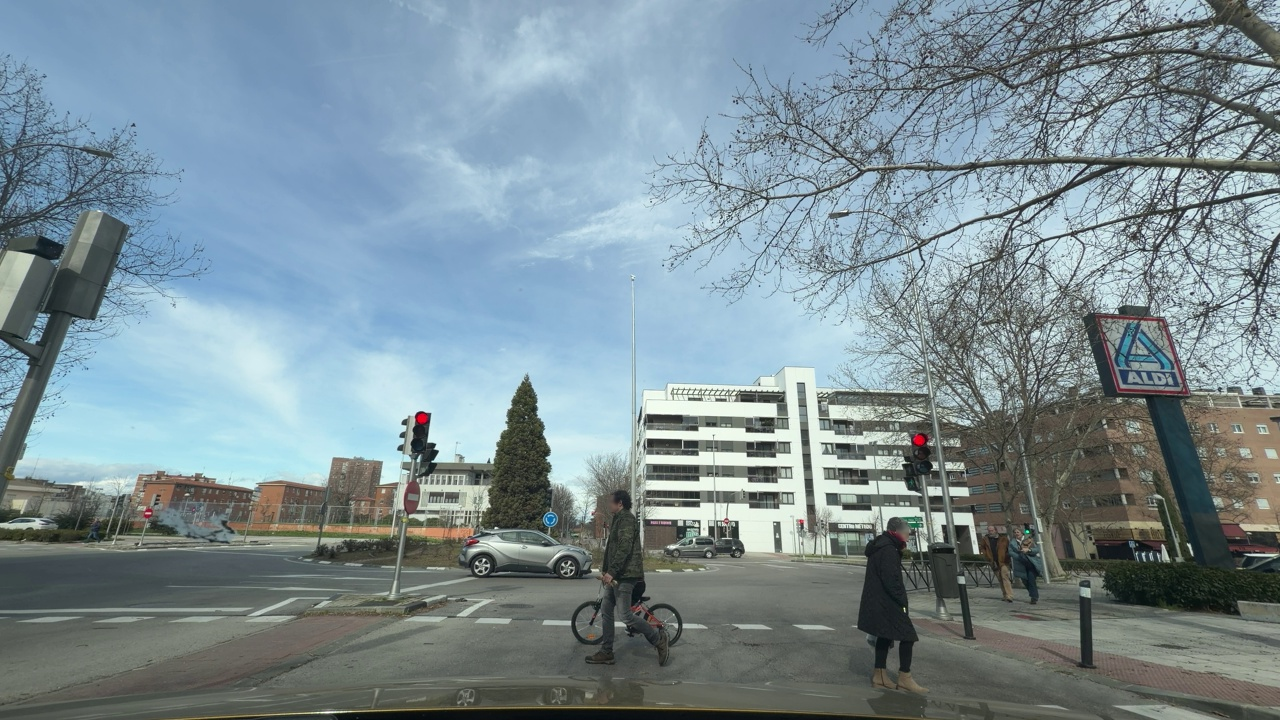
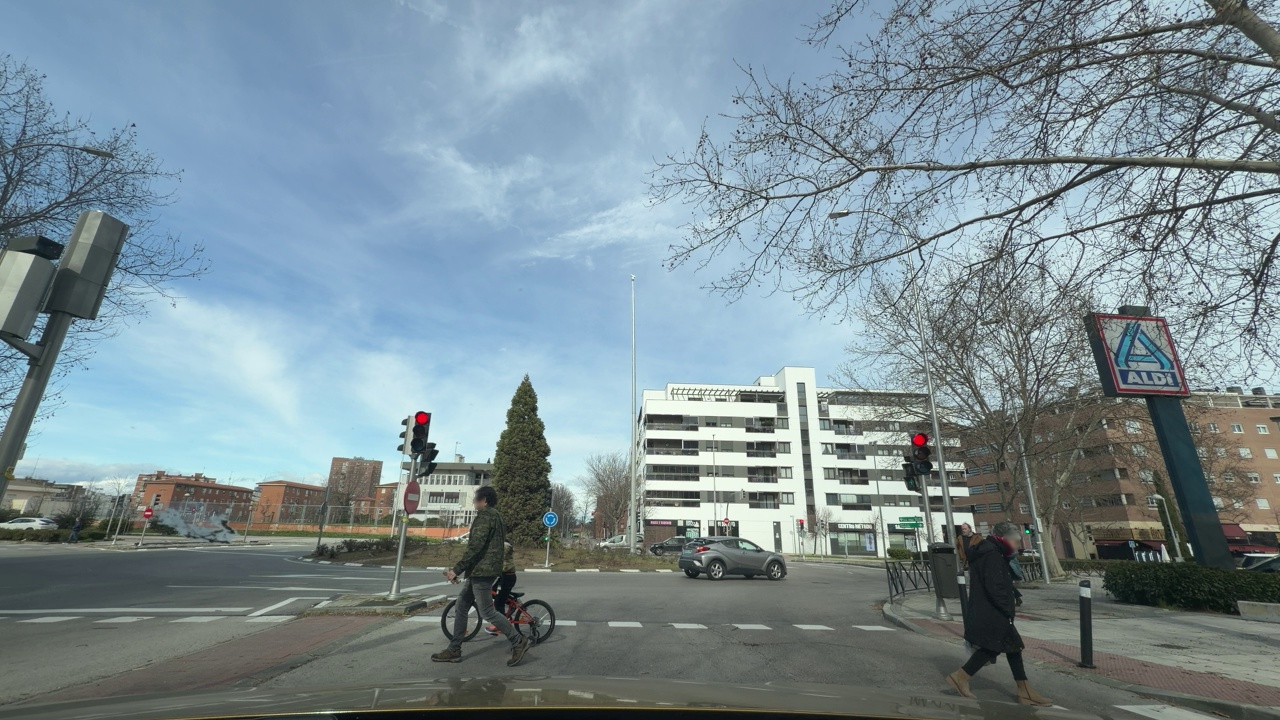
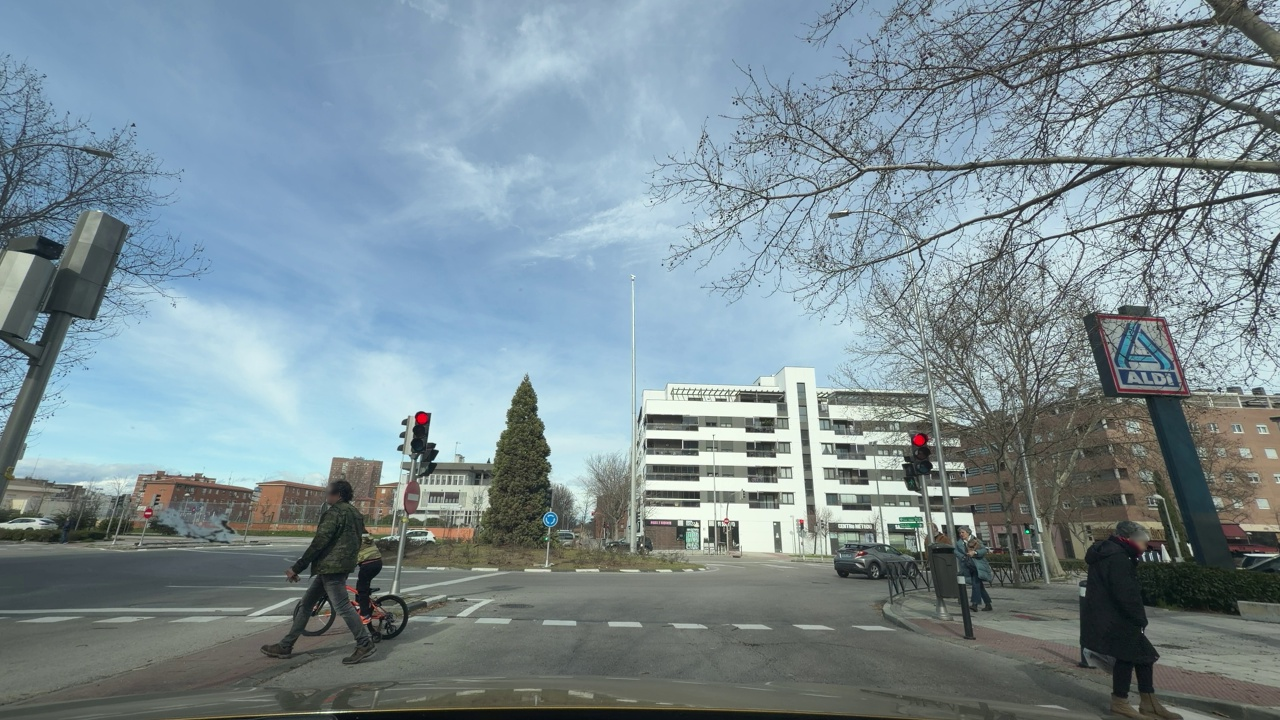
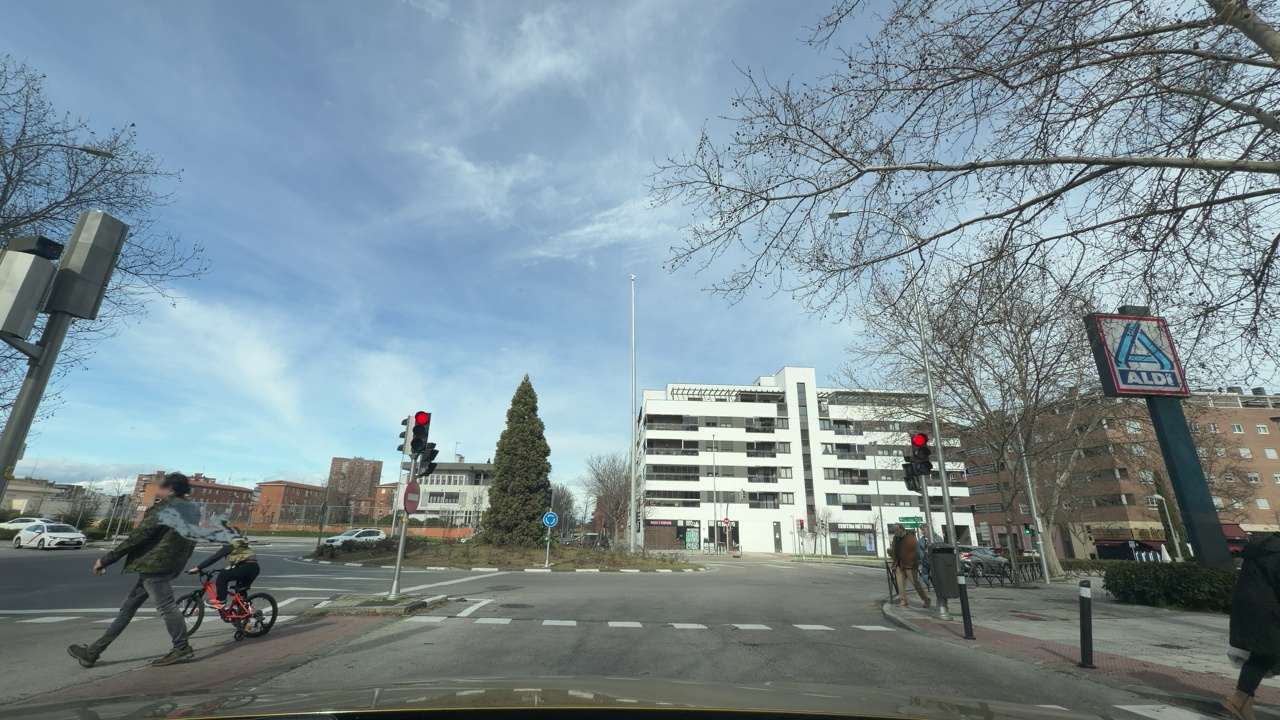
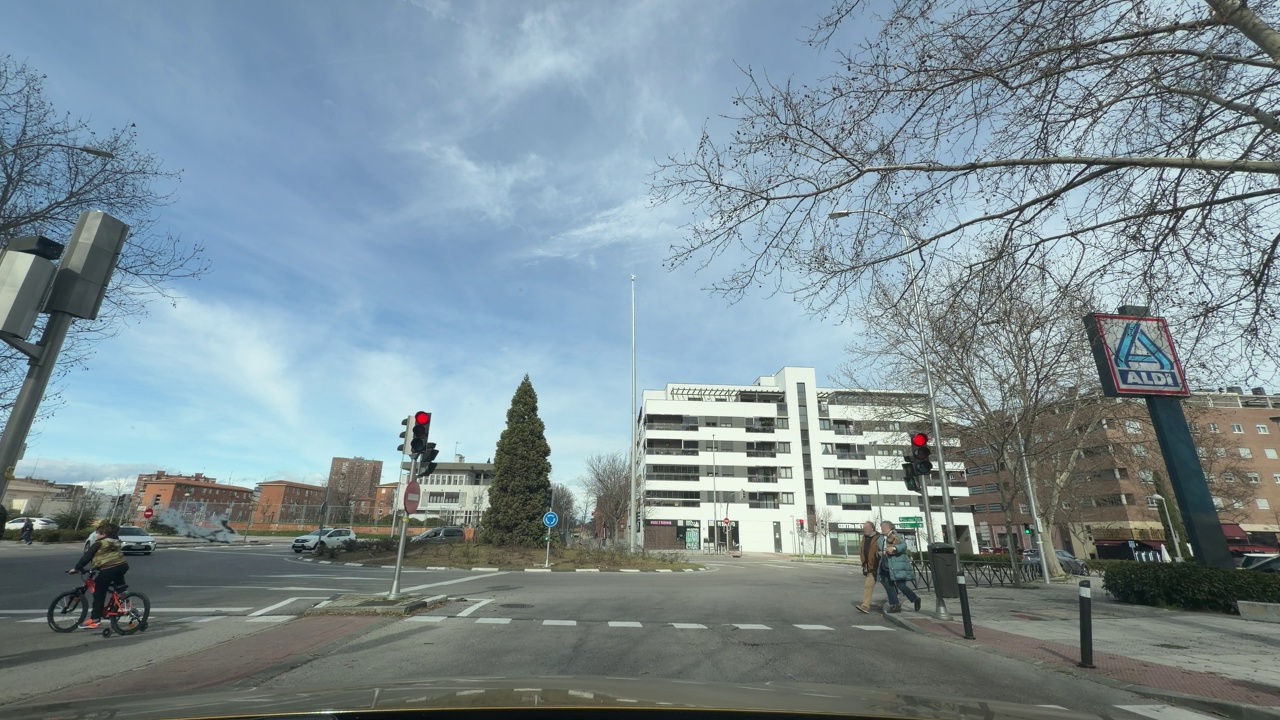
Situation: Pedestrian
Question: Is the ego vehicle traveling on a narrow street with sidewalks or bike lanes directly adjacent to the roadway?
Answer: No
Reasoning: The roadway is a wide street with sidewalk on the right side.

Situation: Pedestrian
Question: Are pedestrians or cyclists moving alongside the ego vehicle on the right side?
Answer: No
Reasoning: There are no pedestrians observed moving alongside the ego vehicle on the right side.

Situation: Pedestrian
Question: Could a pedestrian's current path intersect with the trajectory of the ego vehicle?
Answer: Yes
Reasoning: Pedestrians seen in the images are crossing the street perpendicularly to the ego vehicle's trajectory.

Situation: Pedestrian
Question: Are pedestrians or cyclists moving alongside the ego vehicle on the left side?
Answer: No
Reasoning: There are no cyclists or pedestrians seen on the left side of the ego lane.